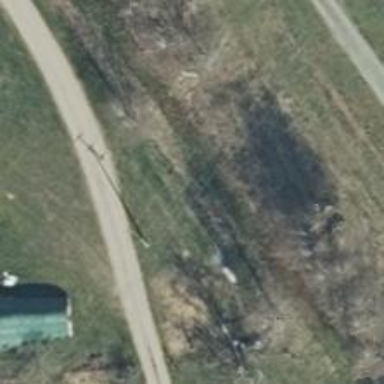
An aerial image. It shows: Minor power line with three cables.